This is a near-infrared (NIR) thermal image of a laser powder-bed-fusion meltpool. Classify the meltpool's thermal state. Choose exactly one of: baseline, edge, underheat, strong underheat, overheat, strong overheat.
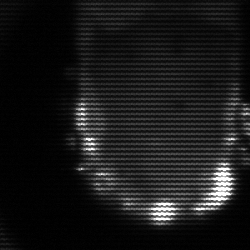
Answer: baseline